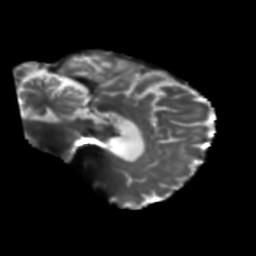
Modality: T2w
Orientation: sagittal
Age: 75
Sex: male
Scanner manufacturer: siemens
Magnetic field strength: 3 T
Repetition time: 5.25 s
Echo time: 0.08 s